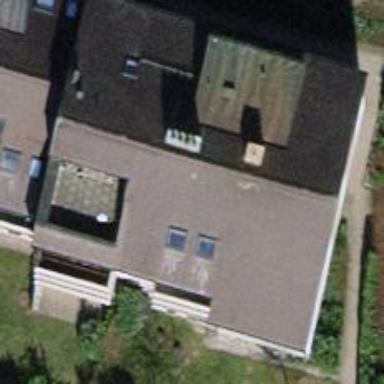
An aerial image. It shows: Residential building.